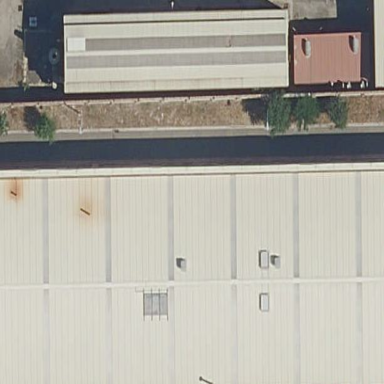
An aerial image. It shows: Warehouse building.